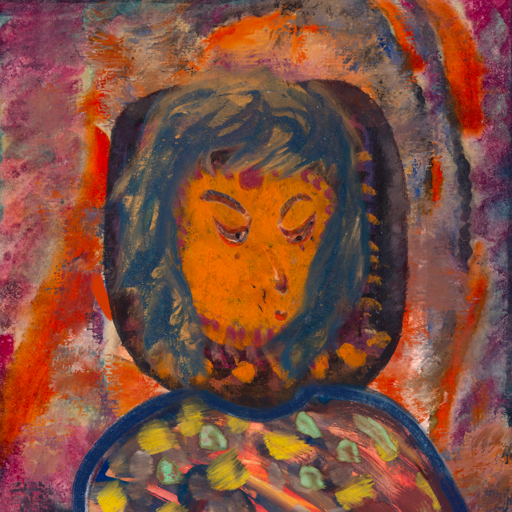
Background: Experience, Head And Neck Side: Doll_w_Hair, Face Side: Hypocrite, Bust: Mother_And_Son_Mother, Hair Side: In_The_Sun, Head Accessory: Blank, Second Necklace: Blank, Necklace: Blank, Baby: Blank